Question: I am working on automation testing website www.benjerry.com/.
I can't inspect serch button.
I succesfully enter credential in search field, but can't click on search button.
I try all kind of combinations, but still nothing.
Can someone please help me?

Picture with marked problem
Code line:
'''
driver.findElement(By.cssSelector("div.btn-submit")).click();
'''
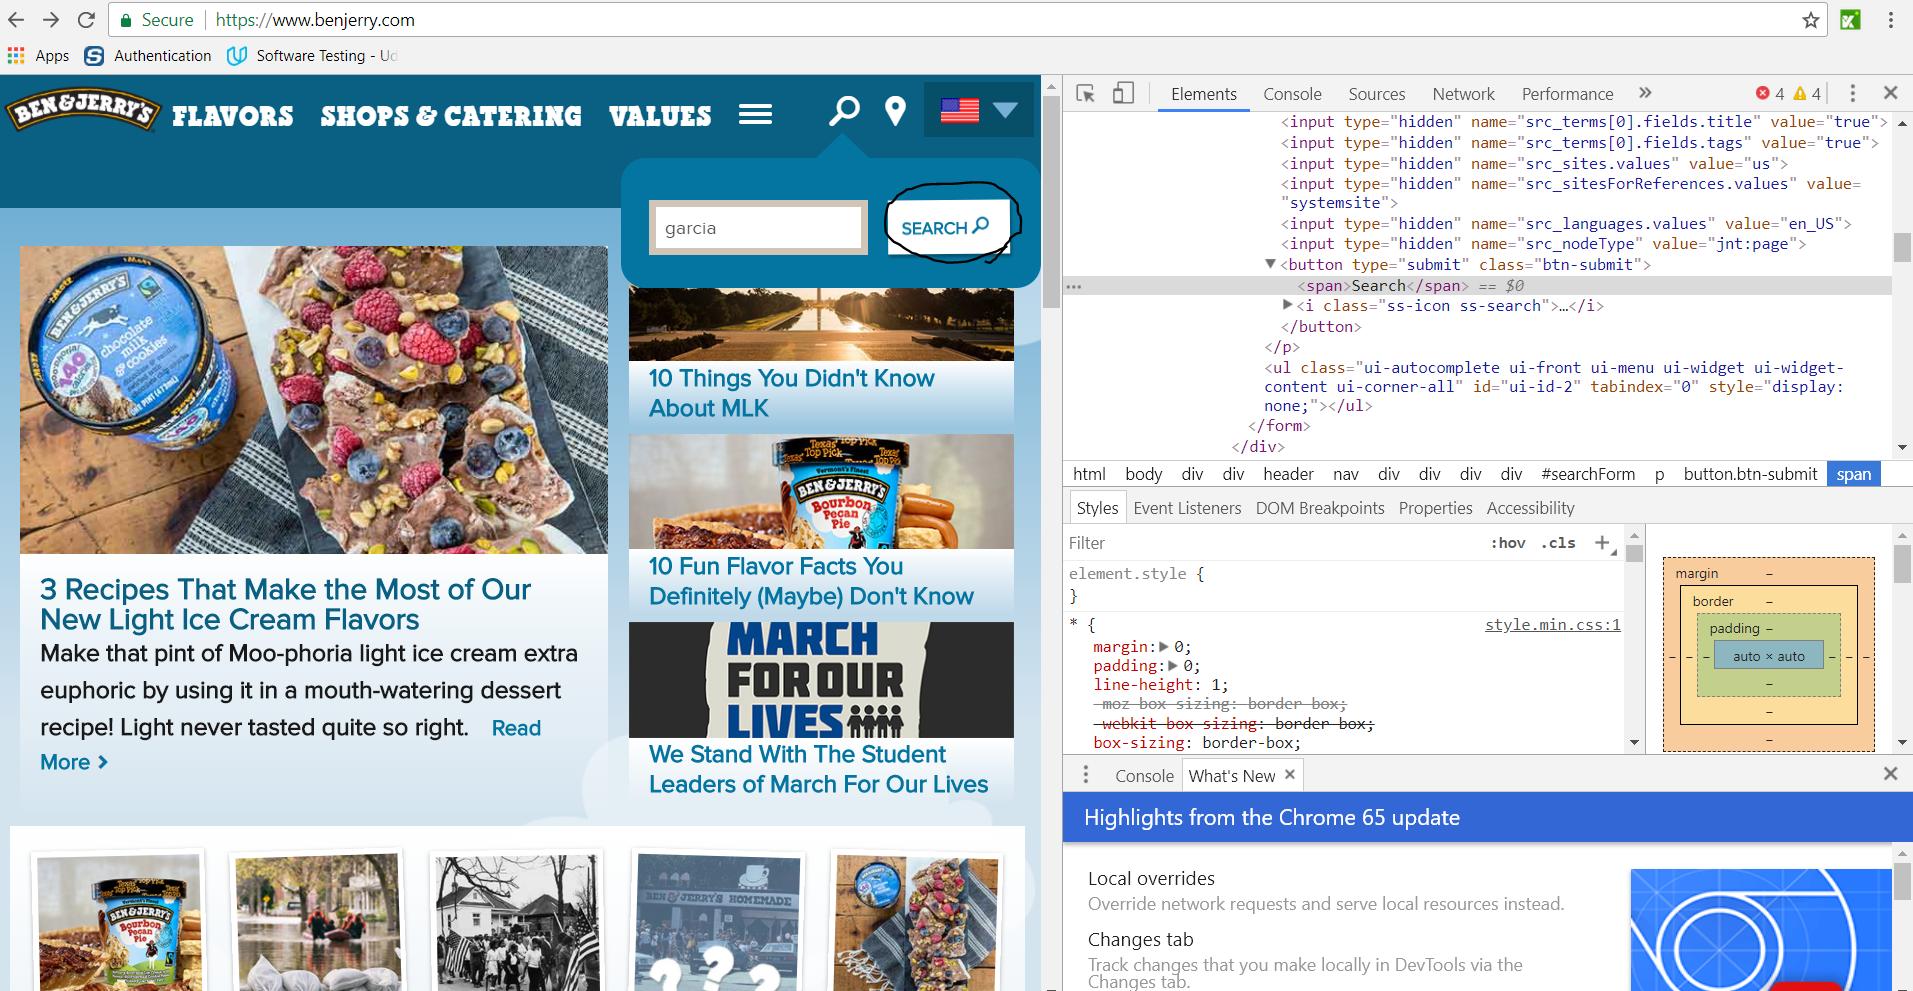
Answer: As you have already accepted the answer given from @. I'd like to highlight some points that could be useful in your Journey .
You can use this 'input[id='searchTerm'] ~button>span'
your code would like this :
'''
driver.findElement(By.cssSelector("input[id='searchTerm'] ~button>span")).click();
'''
Here are some benefits of using this :
1. cssSelector are more consistent than Xpath.
2. Xpath Provided by Kushal contains numeric that is [2], which is never gonna be consistent , your test may fail if Dev would put one more span inside Button Tag. So in case if you still want to go with Xpath , then your Xpath should look like this : //input[@id='searchTerm']/following-sibling::button/span
You can find the difference between and here :
<URL>